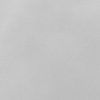
Label: dusty